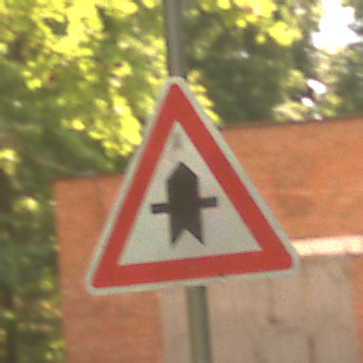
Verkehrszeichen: Vorfahrt
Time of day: Midday
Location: Outdoor (Nature)
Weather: PartlyCloudy
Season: NotSpecified
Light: Natural